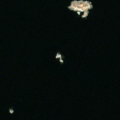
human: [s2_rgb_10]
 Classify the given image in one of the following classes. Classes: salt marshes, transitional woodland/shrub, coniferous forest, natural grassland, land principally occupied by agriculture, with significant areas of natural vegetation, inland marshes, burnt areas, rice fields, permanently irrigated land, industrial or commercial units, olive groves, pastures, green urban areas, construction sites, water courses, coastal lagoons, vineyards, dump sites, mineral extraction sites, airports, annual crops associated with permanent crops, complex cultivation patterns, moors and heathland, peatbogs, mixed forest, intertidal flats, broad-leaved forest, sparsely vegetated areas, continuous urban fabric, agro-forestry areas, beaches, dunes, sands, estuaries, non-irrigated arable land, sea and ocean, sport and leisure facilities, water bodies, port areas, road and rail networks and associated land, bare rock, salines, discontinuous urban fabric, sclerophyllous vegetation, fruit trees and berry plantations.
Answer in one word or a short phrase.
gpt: sea and ocean